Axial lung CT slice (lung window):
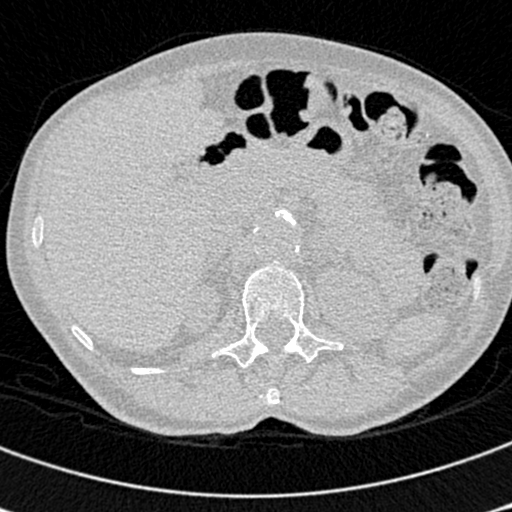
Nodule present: no